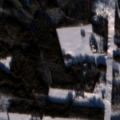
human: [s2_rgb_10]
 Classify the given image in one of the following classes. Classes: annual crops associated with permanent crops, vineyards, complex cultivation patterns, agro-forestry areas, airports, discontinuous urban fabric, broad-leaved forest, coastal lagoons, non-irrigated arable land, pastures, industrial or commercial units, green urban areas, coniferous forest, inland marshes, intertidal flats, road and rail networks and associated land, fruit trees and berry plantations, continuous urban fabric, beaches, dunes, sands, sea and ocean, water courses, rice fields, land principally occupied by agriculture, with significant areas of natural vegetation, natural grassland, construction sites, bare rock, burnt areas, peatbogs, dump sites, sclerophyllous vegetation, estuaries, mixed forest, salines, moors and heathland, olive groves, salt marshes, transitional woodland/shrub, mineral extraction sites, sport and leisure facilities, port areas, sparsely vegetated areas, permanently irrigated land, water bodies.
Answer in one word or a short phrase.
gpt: non-irrigated arable land, land principally occupied by agriculture, with significant areas of natural vegetation, coniferous forest, mixed forest